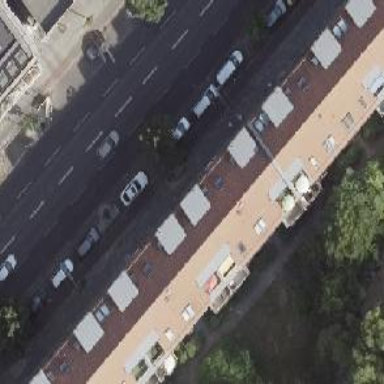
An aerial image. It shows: Hipped roof on apartment building.